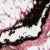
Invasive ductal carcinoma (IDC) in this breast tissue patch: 0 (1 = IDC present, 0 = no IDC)